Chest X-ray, PA view. Patient: 21 years old, sex F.
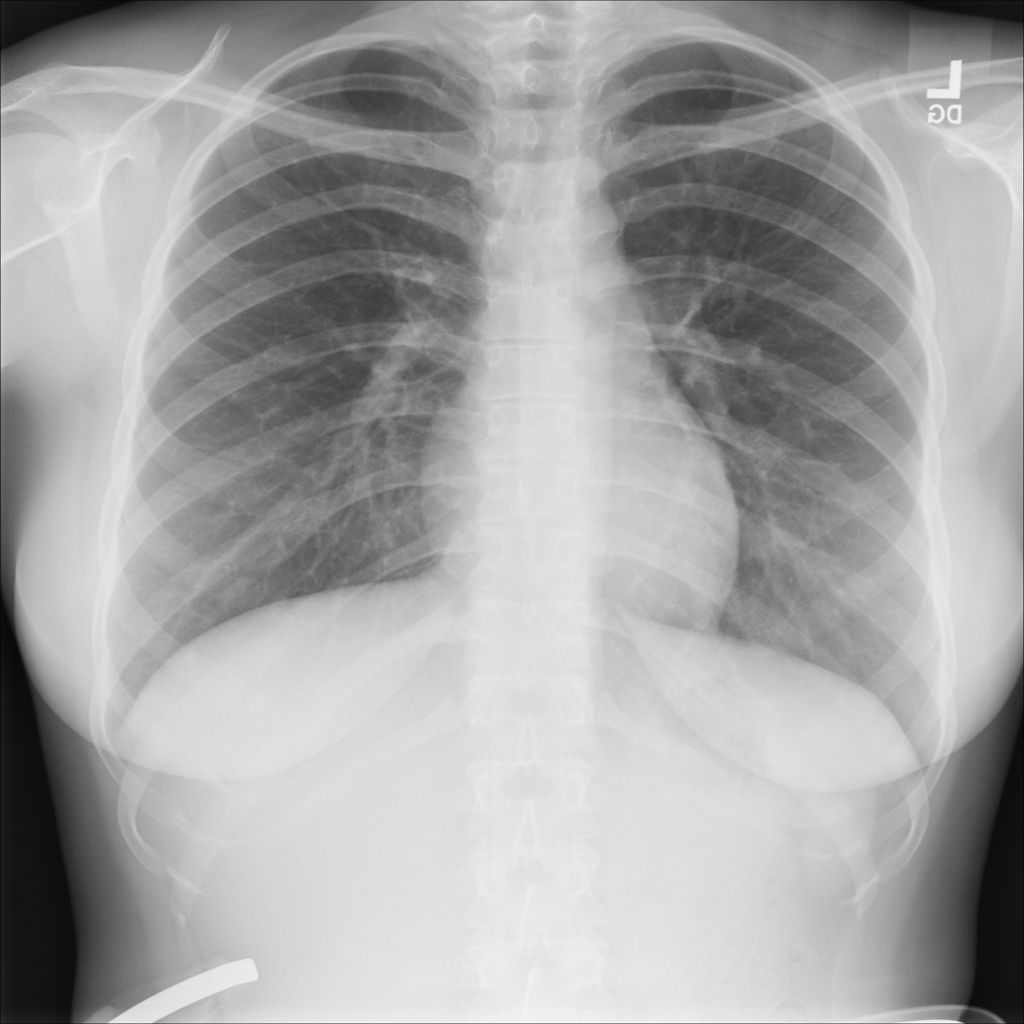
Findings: No Finding